Field crop: tomato
Growth stage: 1
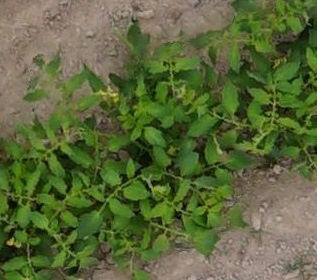
Species: tomato